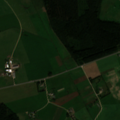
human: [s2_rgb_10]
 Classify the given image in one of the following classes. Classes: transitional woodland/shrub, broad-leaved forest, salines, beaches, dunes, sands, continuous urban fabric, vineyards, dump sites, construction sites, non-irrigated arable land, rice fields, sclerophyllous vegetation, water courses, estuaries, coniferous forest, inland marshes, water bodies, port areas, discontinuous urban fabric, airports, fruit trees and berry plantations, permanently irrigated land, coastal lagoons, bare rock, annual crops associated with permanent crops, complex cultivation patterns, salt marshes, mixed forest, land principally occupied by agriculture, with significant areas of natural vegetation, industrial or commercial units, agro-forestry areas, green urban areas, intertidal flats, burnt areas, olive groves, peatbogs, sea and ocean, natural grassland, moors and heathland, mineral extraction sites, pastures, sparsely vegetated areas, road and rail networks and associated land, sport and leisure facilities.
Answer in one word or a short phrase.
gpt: non-irrigated arable land, complex cultivation patterns, coniferous forest, mixed forest